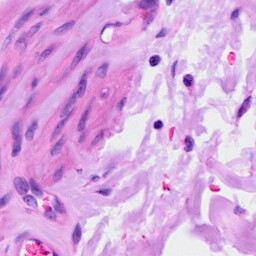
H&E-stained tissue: Ovarian